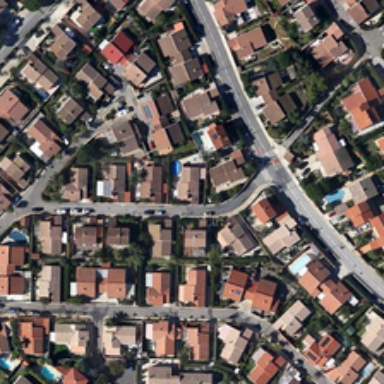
A number of residential areas are located on the road .